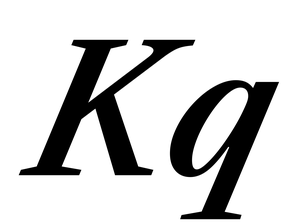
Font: LibreCaslonText-Italic_SemiBold_Italic